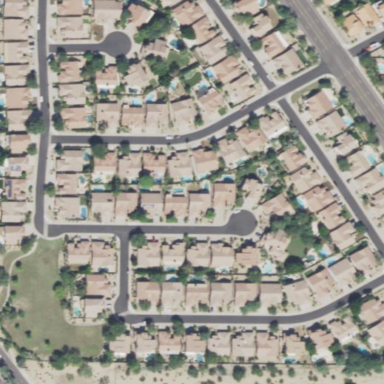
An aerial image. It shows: Residential area composed of single-family homes.